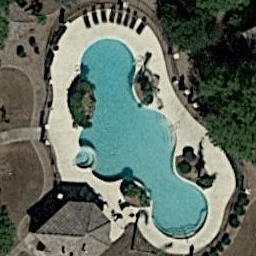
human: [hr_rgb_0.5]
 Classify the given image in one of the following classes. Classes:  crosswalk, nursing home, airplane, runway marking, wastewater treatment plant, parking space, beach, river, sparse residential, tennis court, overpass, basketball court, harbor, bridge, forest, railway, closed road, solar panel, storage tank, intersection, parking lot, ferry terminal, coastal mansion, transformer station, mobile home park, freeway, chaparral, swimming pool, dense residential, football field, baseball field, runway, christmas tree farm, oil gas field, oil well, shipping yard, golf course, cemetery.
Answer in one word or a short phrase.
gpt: swimming pool